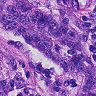
Metastatic tissue present: yes